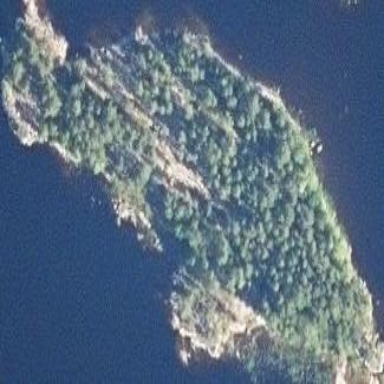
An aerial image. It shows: Islet.